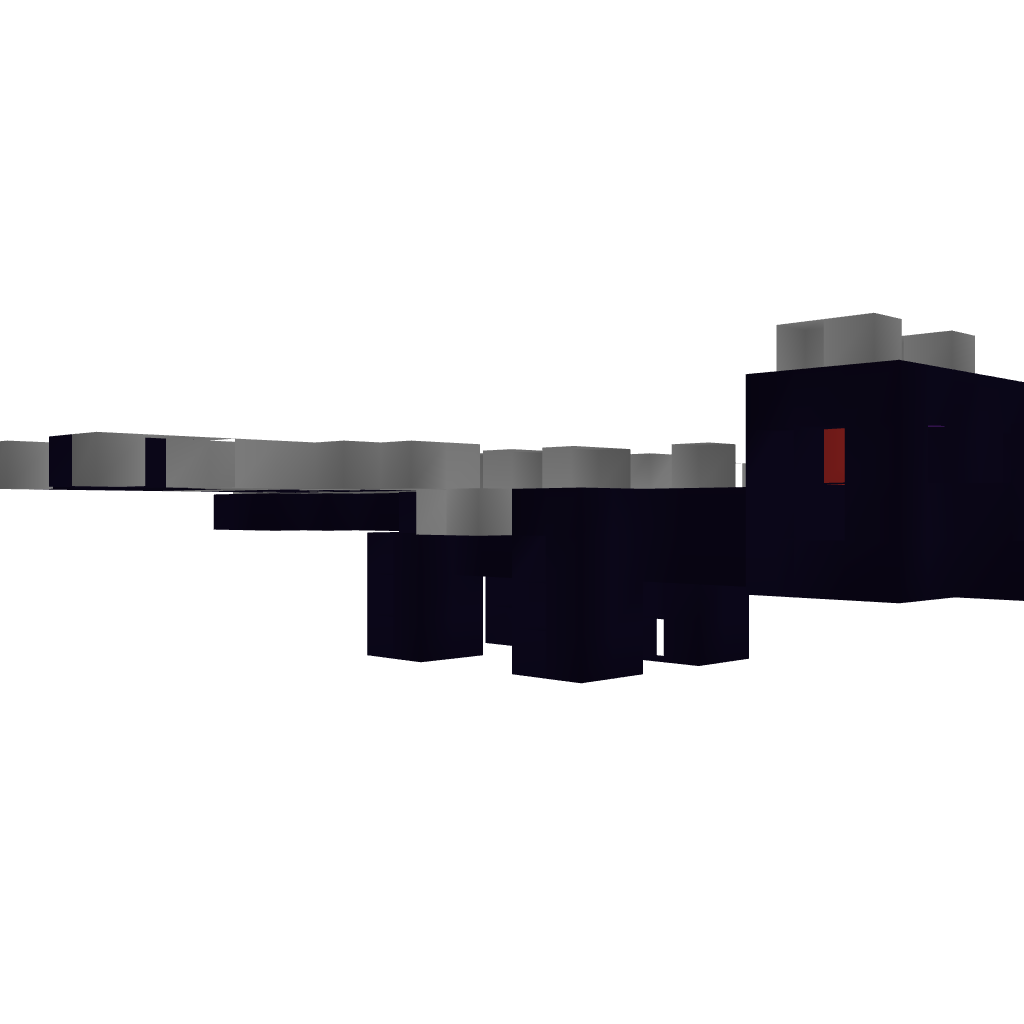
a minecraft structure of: EnderDragon